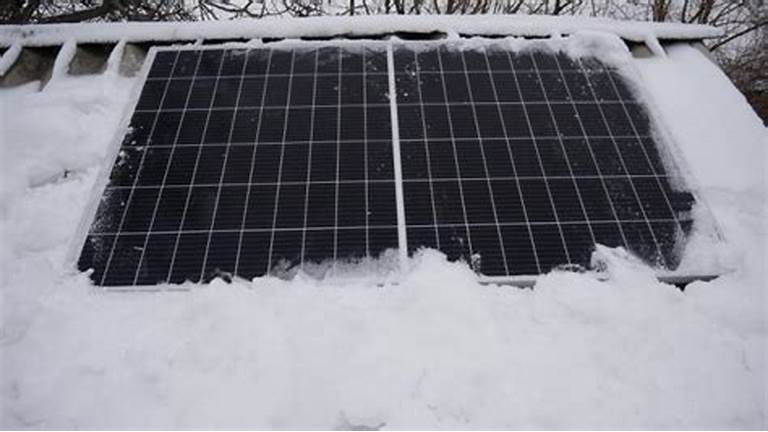
Label: Snow-Covered